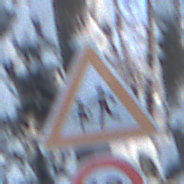
Verkehrszeichen: KinderRechts
Zusatzzeichen unten: Geschwindigkeit10
Umgebung: Outdoor, Nature
Tageszeit: MorningAfternoon
Wetter: Clear
Licht: Natural
Jahreszeit: Winter
Kontrast: LowContrast